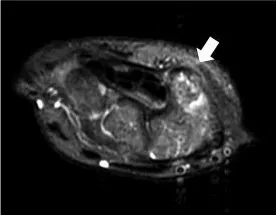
3D reconstruction CT scan before the surgery. T2 image of MRI; white arrow indicates pisiform.
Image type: radiology (mri)